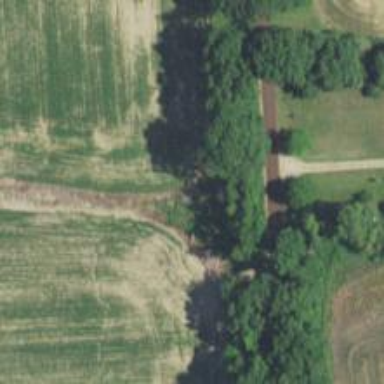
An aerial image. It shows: Culvert tunnel.